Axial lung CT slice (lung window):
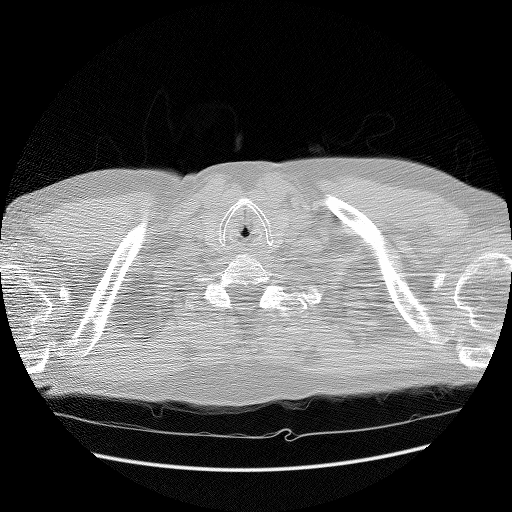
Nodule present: no